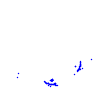
Particle: kaon